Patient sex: F
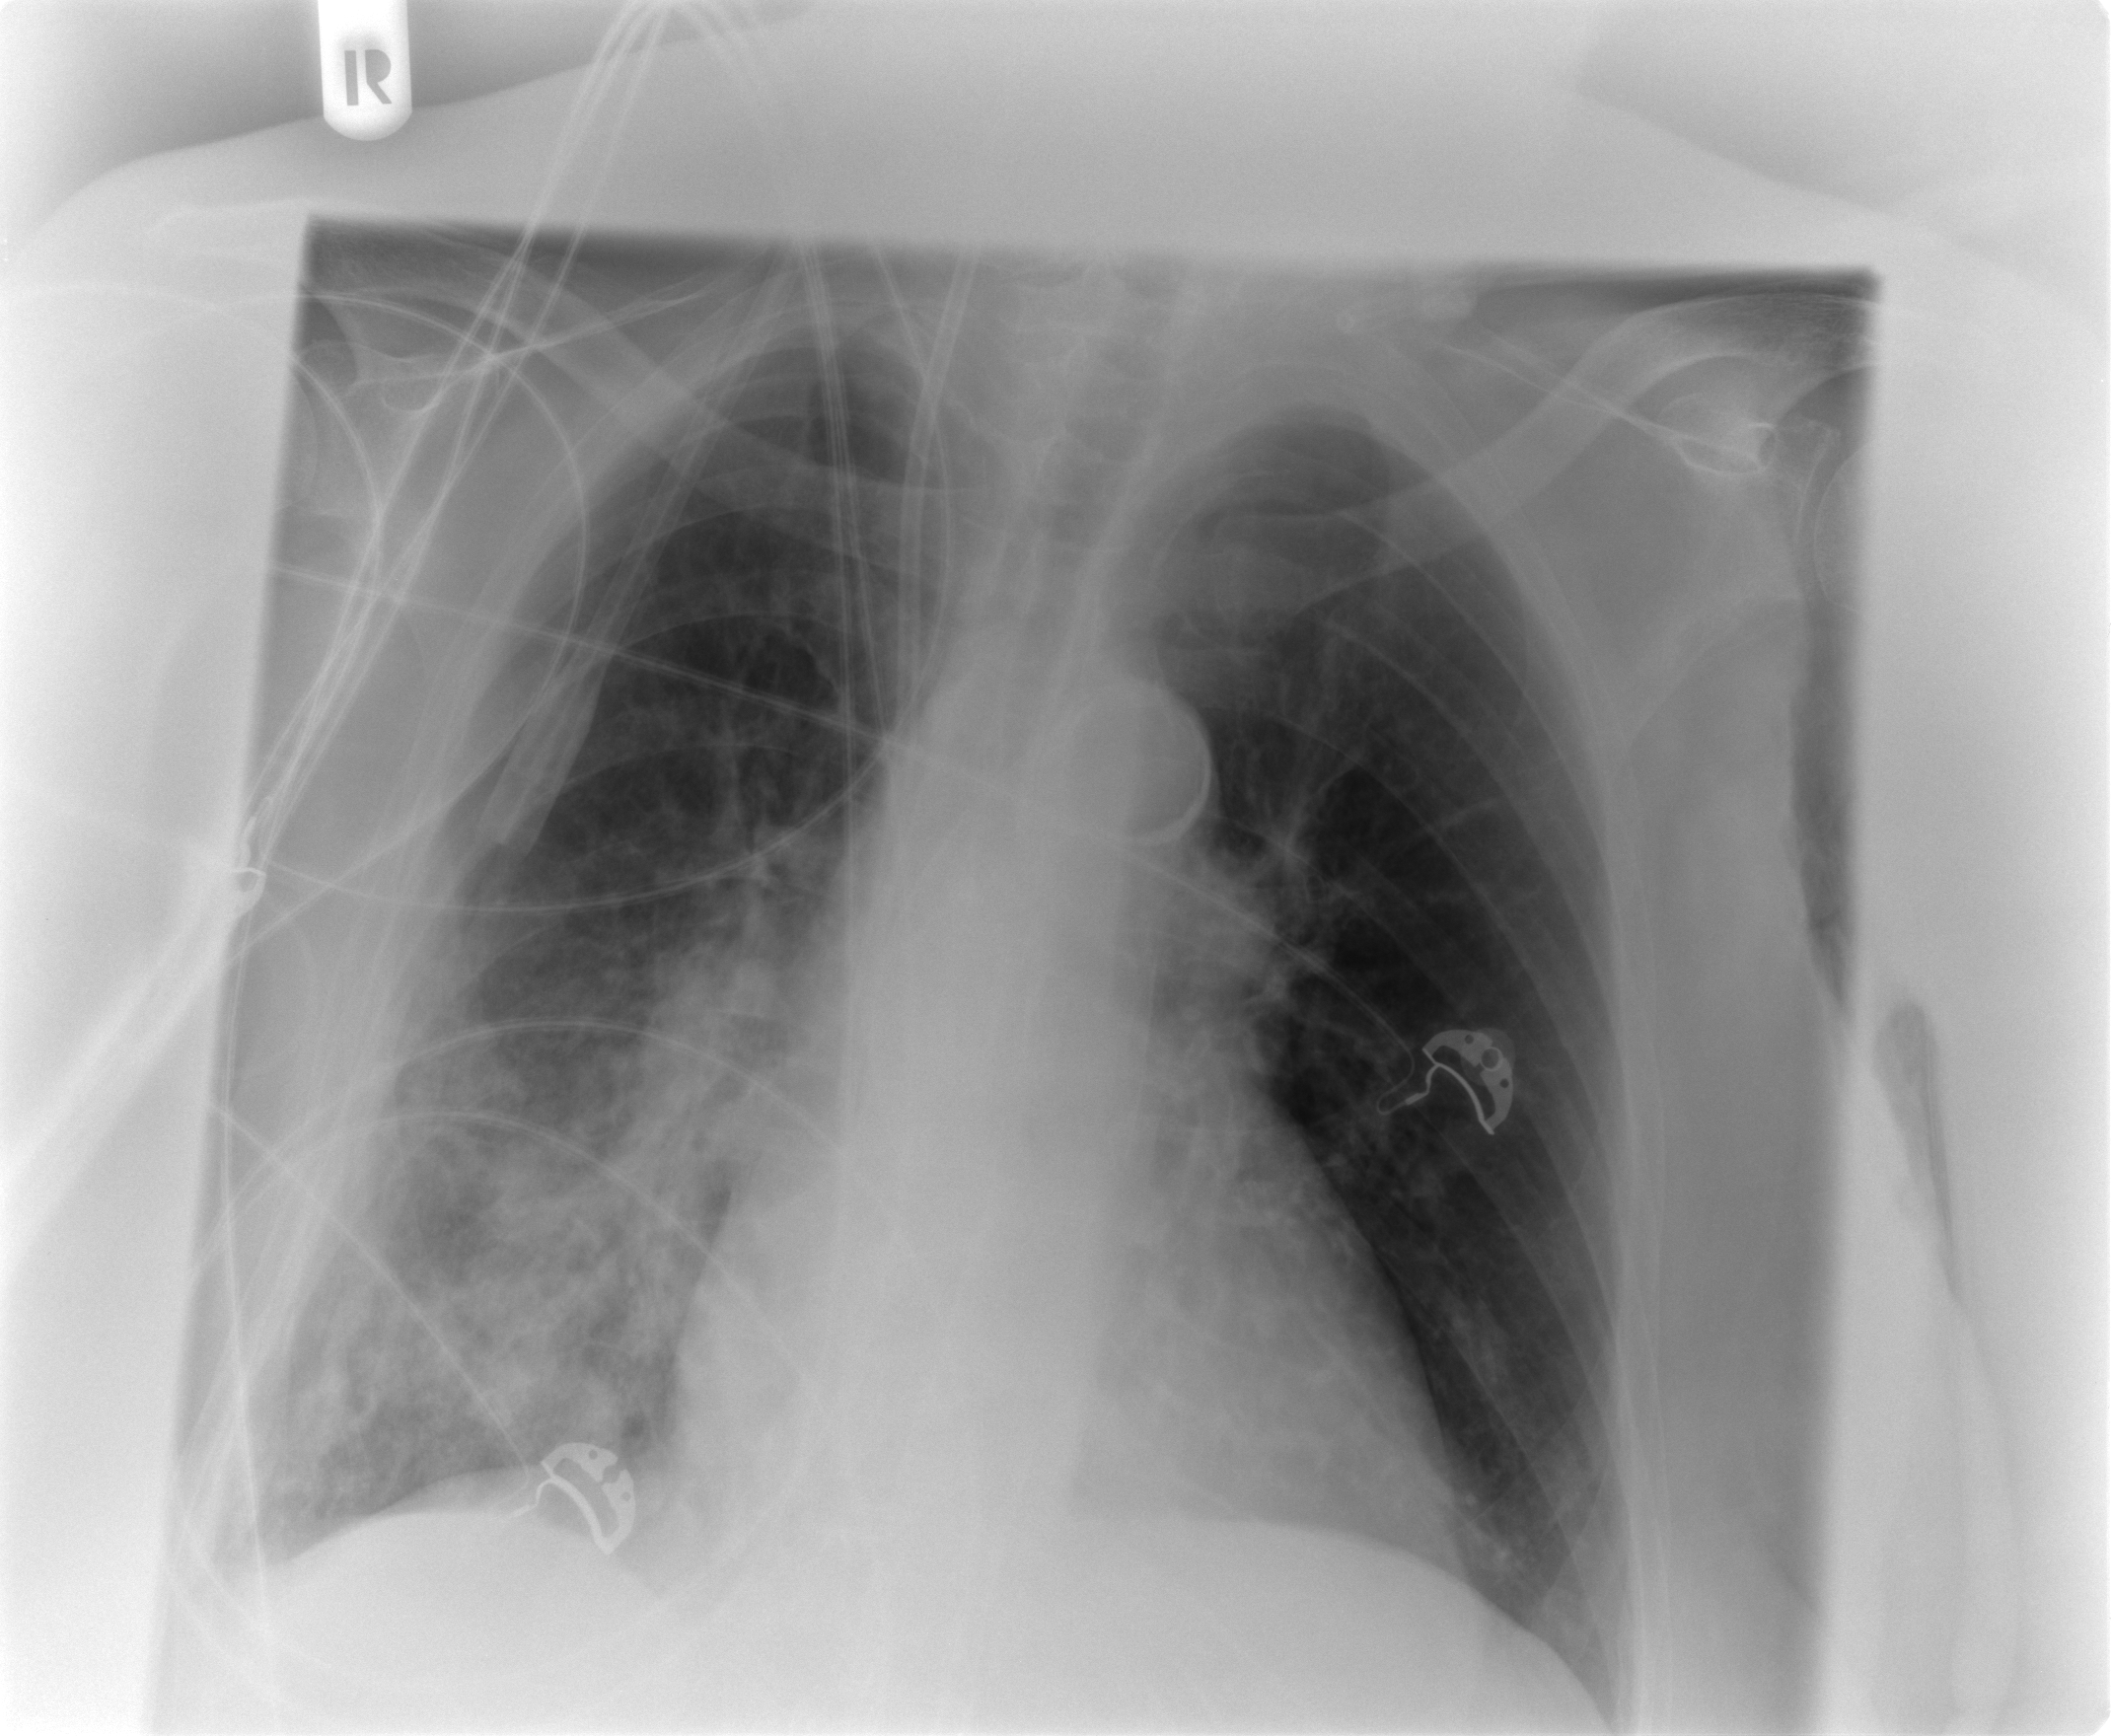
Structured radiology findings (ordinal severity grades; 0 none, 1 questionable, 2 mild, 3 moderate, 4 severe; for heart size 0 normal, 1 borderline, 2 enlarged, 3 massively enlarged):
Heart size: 1
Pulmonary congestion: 0
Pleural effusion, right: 0
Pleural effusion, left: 0
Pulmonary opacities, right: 3
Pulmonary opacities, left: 0
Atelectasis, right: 2
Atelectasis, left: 0